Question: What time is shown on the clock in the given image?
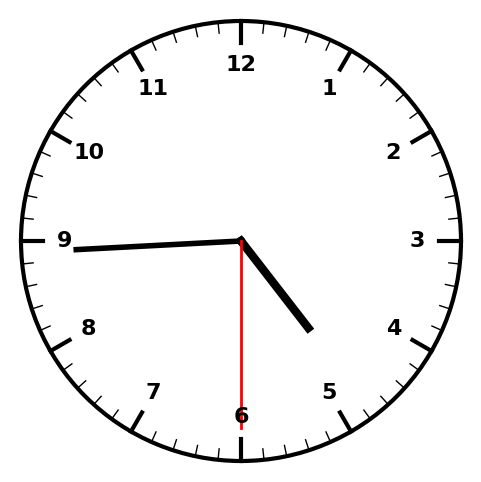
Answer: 04:44:30